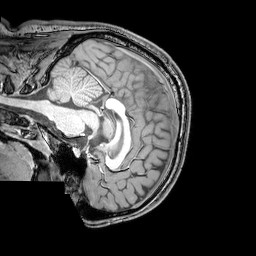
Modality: T1w
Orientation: sagittal
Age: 22
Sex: male
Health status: healthy
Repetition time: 0.081 s
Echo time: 0.037 s